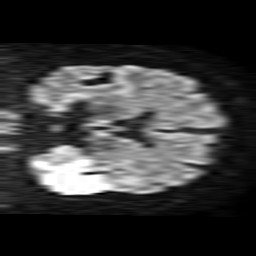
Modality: TRACE
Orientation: coronal
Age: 48
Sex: male
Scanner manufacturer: philips
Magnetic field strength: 1.5 T
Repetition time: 3.499 s
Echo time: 0.09257 s